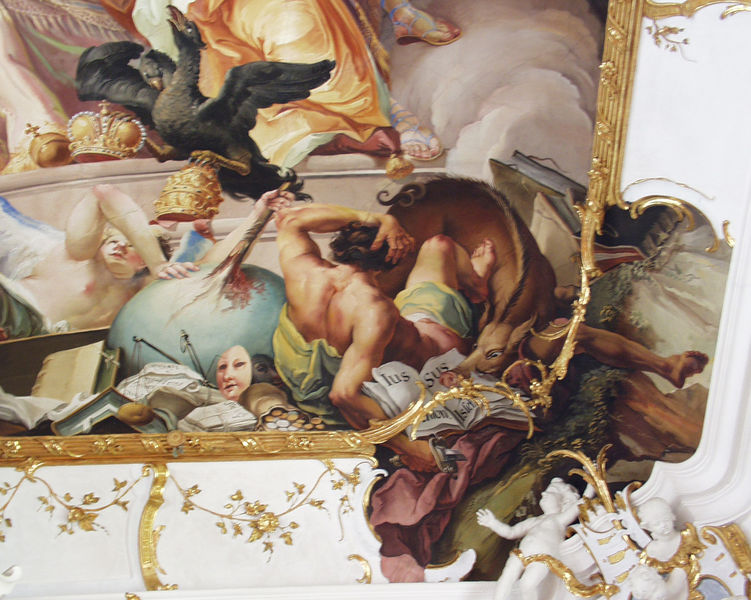
Titel: Fakultäten (Jurisprudenz - Detail)
Künstler: Johann Anwander
Standort: Dillingen
Institution: Goldener Saal
Schlagwörter: adler, blau, hand, himmel, kopf, mann, nackt, vogel, weiß, wolken, gelb, grün, menschen, ausschnitt, blume, blumen, braun, bunt, frau, licht, orange, pastell, rücken, schmuck, schwarz, hund, rose, rosen, rot, tier, tiere, wolke, leute, malerei, ornament, gericht, wand, arm, band, barock, gesicht, mensch, rahmen, erde, kirche, gewand, gold, haare, decke, gewänder, kind, edelsteine, krone, locken, perlen, renaissance, rokoko, rosa, zart, boot, pferd, sack, chaos, engel, engelchen, putte, putto, füße, schrift, bücher, ecke, schwan, zwei, schuhe, fels, lila, violett, figuren, kissen, detail, muskeln, riemen, dekor, floral, ornamente, verzierung, wandmalerei, pastellfarben, stuck, sandalen, gewölbe, schwein, waage, maske, buch, bayern, kreuz, geld, zweig, rückenfigur, zeitung, kugel, beutel, ranke, einband, heft, erdkugel, schnörkel, sandale, kreuze, reh, griechisch, fall, krieger, sturz, geier, mitra, tiara, deckengemälde, fresko, wildschwein, rabe, bänder, putten, wandbild, globus, fresco, eber, zepter, elefant, kronen, deckenmalerei, weltkugel, illusionsmalerei, keiler, münzen, tuck, tiepolo, deckenfresko, reichsapfel, trompe l'euil, deckenbild, stuckdekor, dekcengemälde, secco, ius, recht, adlder, erdapfel, erdball, goldstücke, schmucks, trompe l'ueil, wildscheim, ei